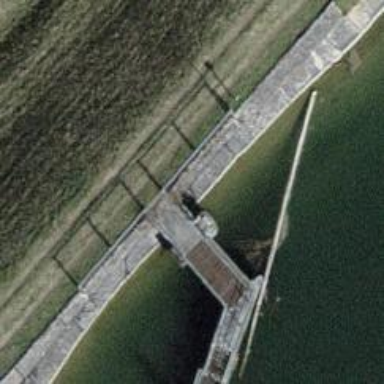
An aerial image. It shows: Pier made of metal.